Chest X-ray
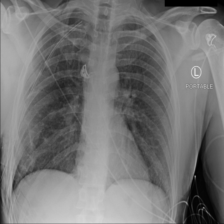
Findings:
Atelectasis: negative
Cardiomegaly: negative
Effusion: negative
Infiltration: negative
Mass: negative
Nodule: positive
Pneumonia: negative
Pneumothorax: positive
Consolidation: negative
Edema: negative
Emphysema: positive
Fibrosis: negative
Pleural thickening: negative
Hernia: negative